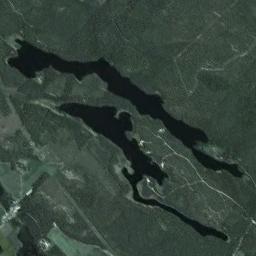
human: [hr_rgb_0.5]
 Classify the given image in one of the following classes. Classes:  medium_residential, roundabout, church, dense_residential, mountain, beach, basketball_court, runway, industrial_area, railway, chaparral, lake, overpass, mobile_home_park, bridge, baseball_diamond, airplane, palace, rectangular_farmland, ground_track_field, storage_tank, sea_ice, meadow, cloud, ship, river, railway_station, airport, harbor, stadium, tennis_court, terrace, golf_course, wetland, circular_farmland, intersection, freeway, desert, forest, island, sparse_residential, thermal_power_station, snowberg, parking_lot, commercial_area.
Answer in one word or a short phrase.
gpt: lake